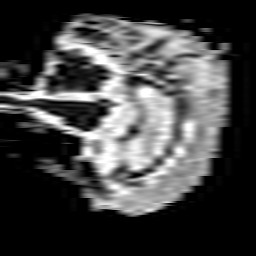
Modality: ADC
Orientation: sagittal
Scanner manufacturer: philips
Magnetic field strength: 3 T
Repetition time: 4.385 s
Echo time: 0.06024 s